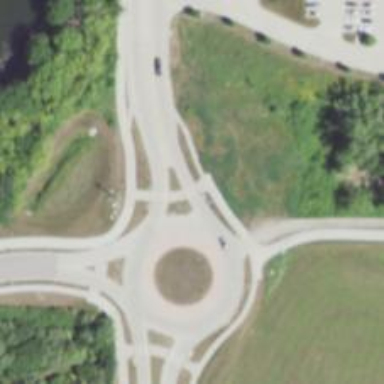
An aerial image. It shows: Marked crossing on cycleway with island for crossing.